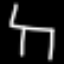
Label: chair